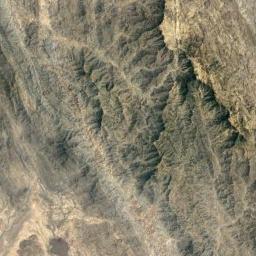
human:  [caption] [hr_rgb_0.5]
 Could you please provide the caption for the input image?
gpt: The mountain is full of black soil .

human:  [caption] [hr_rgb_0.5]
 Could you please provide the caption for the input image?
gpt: The mountain has a rugged surface and its rocks are dark gray .

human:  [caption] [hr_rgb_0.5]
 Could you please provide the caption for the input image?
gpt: Many trees are on the mountain .

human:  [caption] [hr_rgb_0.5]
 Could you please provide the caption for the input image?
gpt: This mountain is completely covered by vegetation .

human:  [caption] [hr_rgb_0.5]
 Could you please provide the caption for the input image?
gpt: There are some cracks on the brown mountain .